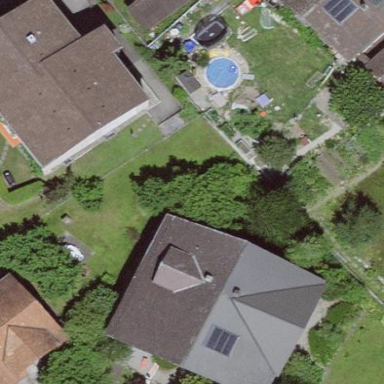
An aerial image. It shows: Residential building.